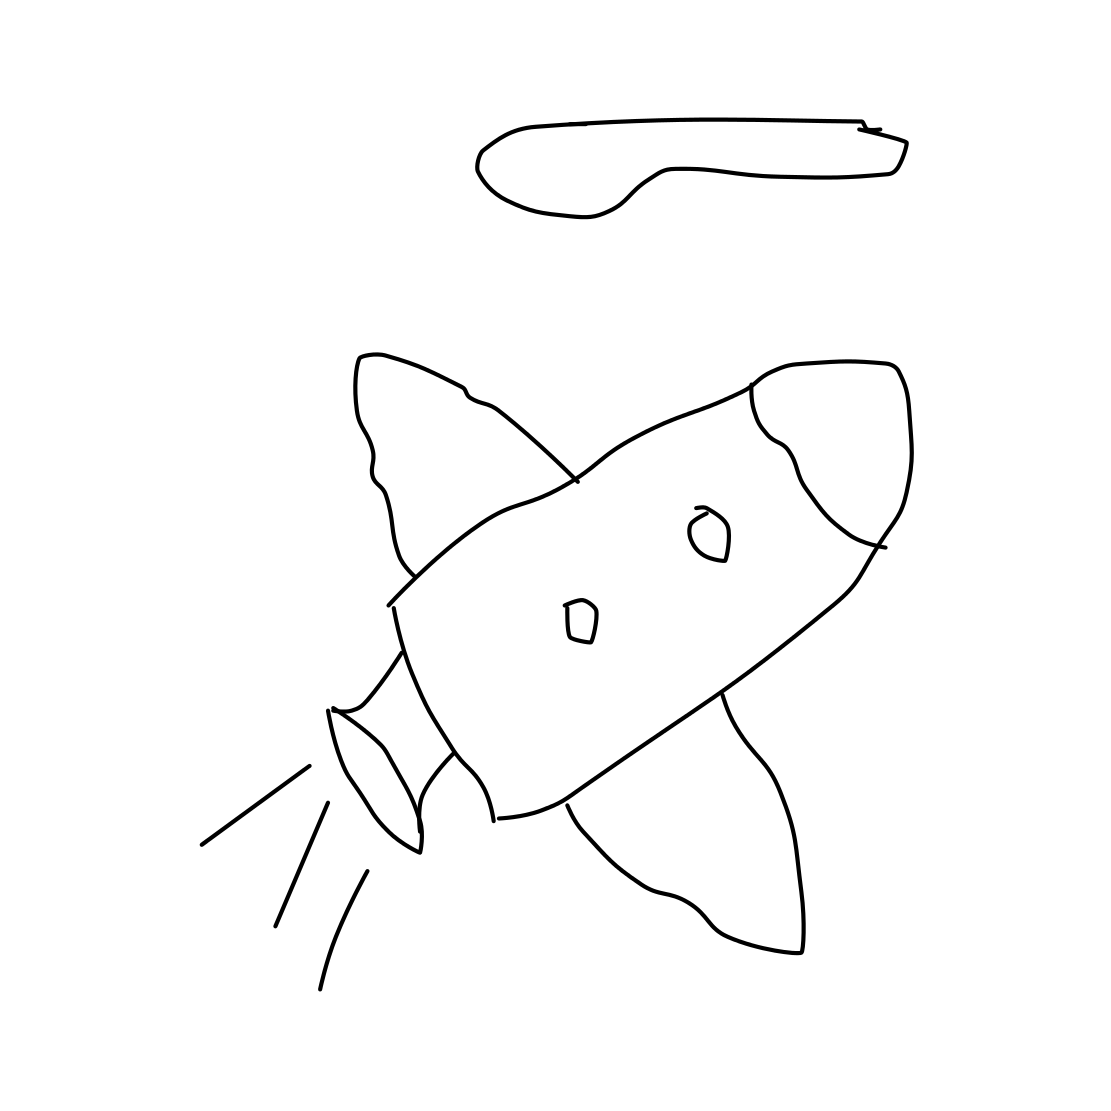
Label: space shuttle